高一 · 立体几何学
如图, 在四棱雉 $P-A B C D$ 中, 底面是边长为 2 的正方形, 侧棱 $P A \perp$ 底面 $A B C D$, $P A=2, M, N$ 分别为 $A D, B C$ 的中点.

（I）求证：平面 $P M N \perp$ 底面 $P A D$;

(II) 求 $P M$ 与平面 $P C D$ 所成角的正弦值;

(III) 求 $C$ 到平面 $P M N$ 的距离.

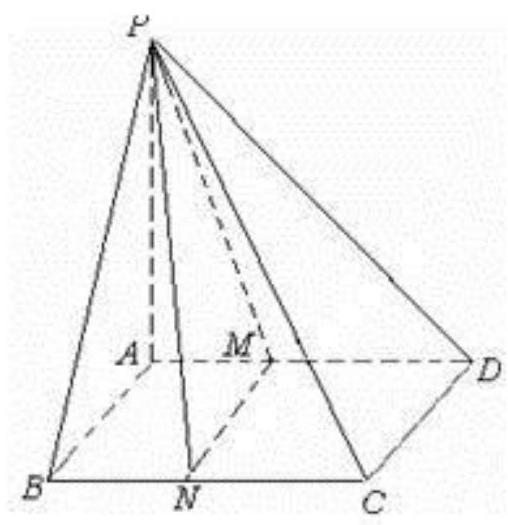
答案: ) 证明过程见详解；（II） $\frac{\sqrt{10}}{10}$; (III) $\frac{2 \sqrt{5}}{5}$.
解析: 【分析】

（I）先证明 $M N \perp$ 平面 $P A D ，$ 即可得出平面 $P M N \perp$ 底面 $P A D$;

(II) 过 $M$ 作 $M D \perp$ 平面 $P C D$, 连接 $P O$, 得到 $\angle M P O$ 即为所求线面角, 解三角形即可;

（III）设 $C$ 到平面 $P M N$ 的距离为 $h$ ，根据等体积法即可求出结果.

【详解】

(I) 证明:

$\because P A \perp$ 面 $A B C D$,

$\therefore P A \perp M N, P A \perp A B$,

$\because M 、 N$ 分别为 $A D 、 B C$ 中点

$\therefore A B / / M N$,

$\because A B \perp A D$,

$\therefore A B \perp$ 平面 $P A D$

$\because A B / / M N$,

$\therefore M N \perp$ 平面 $P A D$,

$\because M N \subset$ 平面 $P M N$,

$\therefore$ 平面 $P M N \perp$ 平面 $P A D$.

(II) 过 $M$ 作 $M D \perp$ 平面 $P C D$, 连接 $P O$

$\therefore \angle M P O$ 即为所求

$\because V_{M-P C D}=V_{P-M C D}$,

即 $\frac{1}{3} \times S_{\triangle P C D} \cdot M D=\frac{1}{3} \times S_{\triangle M C D} \cdot P A ，$

$\therefore \frac{1}{2} \times 2 \times 2 \sqrt{2} \times O M=\frac{1}{2} \times 1 \times 2 \times 2, \quad O M=\frac{\sqrt{2}}{2}$

$\therefore \sin \angle M P O=\frac{\frac{\sqrt{2}}{2}}{\sqrt{5}}=\frac{\sqrt{10}}{10} ;$

（III）设 $C$ 到平面 $P M N$ 的距离为 $h$,

因为 $V_{P-M N C}=V_{C-P M N}$, 所以 $\frac{1}{3} \times S_{\triangle M N C} \cdot P A=\frac{1}{3} \times S_{\triangle P M N} \cdot h$,

即 $\frac{1}{2} \times 1 \times 2 \times 2=\frac{1}{2} \times 2 \times \sqrt{5} \times h$ ，

所以 $h=\frac{2 \sqrt{5}}{5}$,

故 $C$ 到平面 $P M N$ 的距离为 $\frac{2 \sqrt{5}}{5}$.

【点睛】

本题主要考查面面垂直的判定、线面角以及点到平面的距离, 熟记判定定理, 灵活运用等体积法求解即可，属于常考题型.